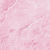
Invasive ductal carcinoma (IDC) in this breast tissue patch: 0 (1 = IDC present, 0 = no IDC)